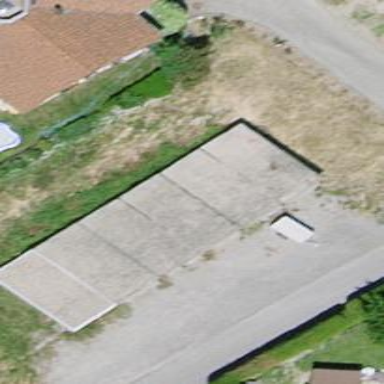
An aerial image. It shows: Group of garages.